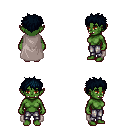
a pixel art fantasy rpg character, female body template, orc, green skin, gray cape, metal pants, raven bedhead hairstyle, four views (front, back, left, right), 2x2 character sprite sheet, small pixel art, hard edges, no anti-aliasing